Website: lowes
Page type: account-selection
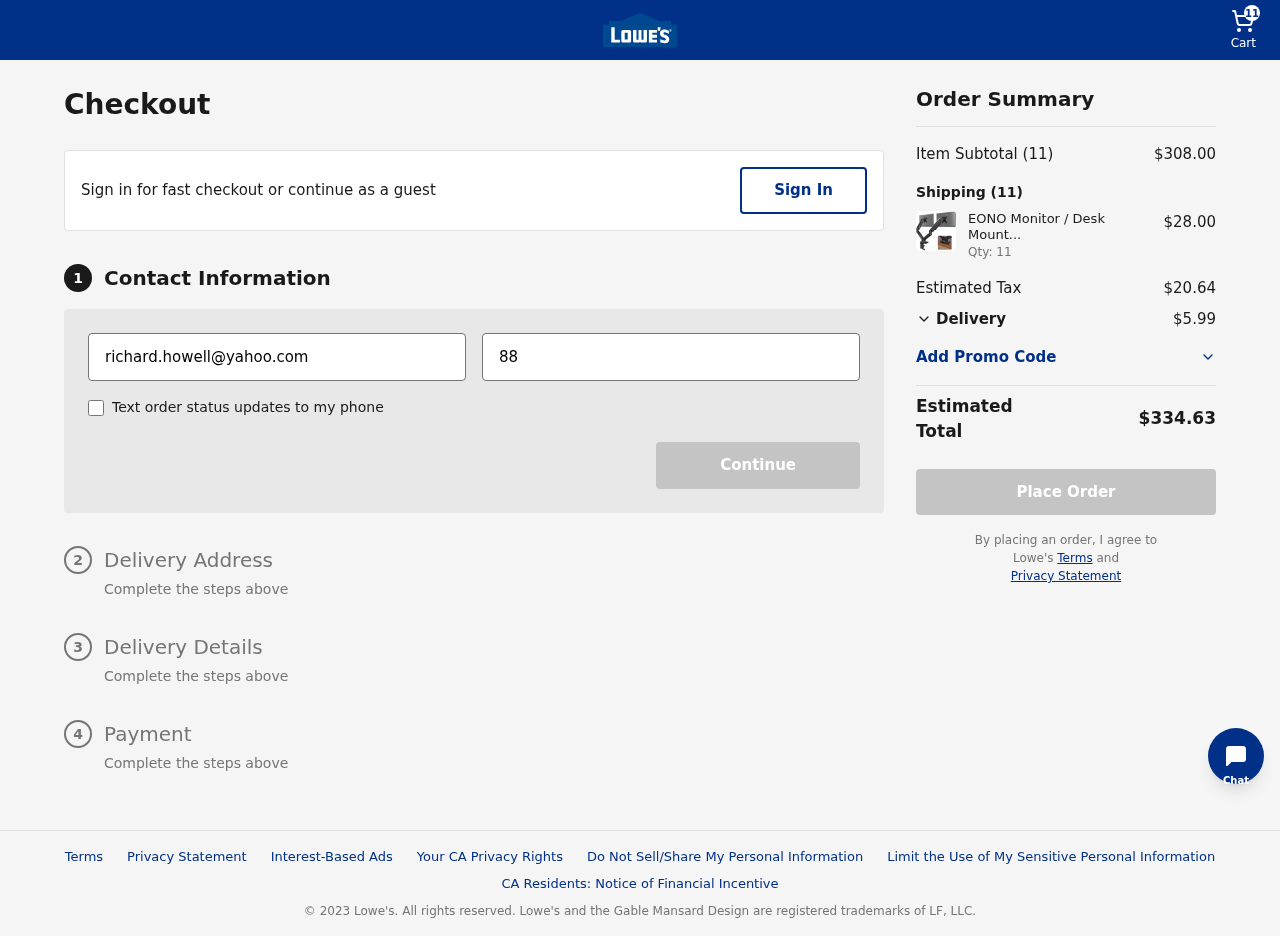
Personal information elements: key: PII_EMAIL
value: richard.howell@yahoo.com
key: PII_PHONE
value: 8806936488
Product elements: key: PRODUCT1_NAME
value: EONO Monitor / Desk Mount with 2 Monitor Arms for 13-27 Inch LCD LED TV Screens with Ergonomic Gas S
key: PRODUCT1_PRICE
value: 28
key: PRODUCT1_QUANTITY
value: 11
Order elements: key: ORDER_NUM_ITEMS
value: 11
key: ORDER_SUBTOTAL
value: $308.00
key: ORDER_TAX
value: $20.64
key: ORDER_SHIPPING_COST
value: $5.99
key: ORDER_TOTAL
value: $334.63